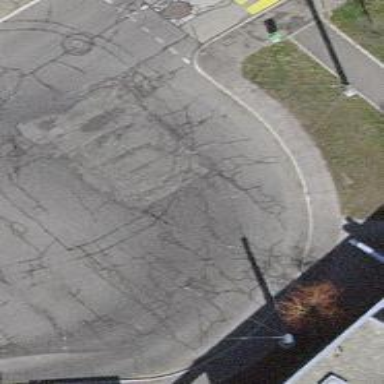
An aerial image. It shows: Asphalt surfaced service road with trolley wire.